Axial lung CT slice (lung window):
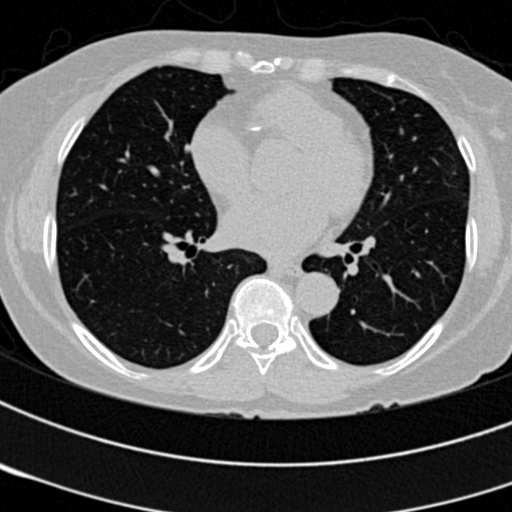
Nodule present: no